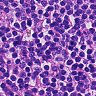
Metastatic tissue present: no